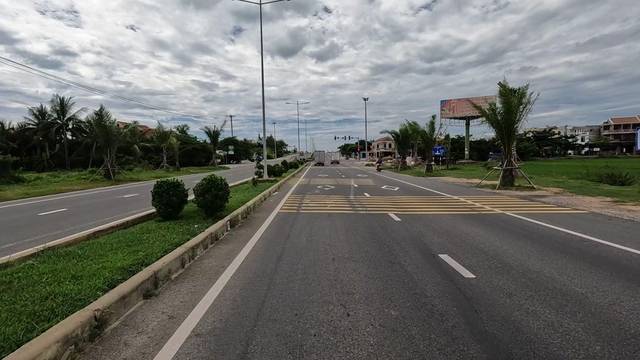
Region: Vietnam
Coordinates: 15.892, 108.359